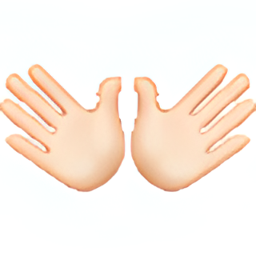
Name: open hands sign
Emoji: 👐🏻
Group: People & Body
Sub-group: hands